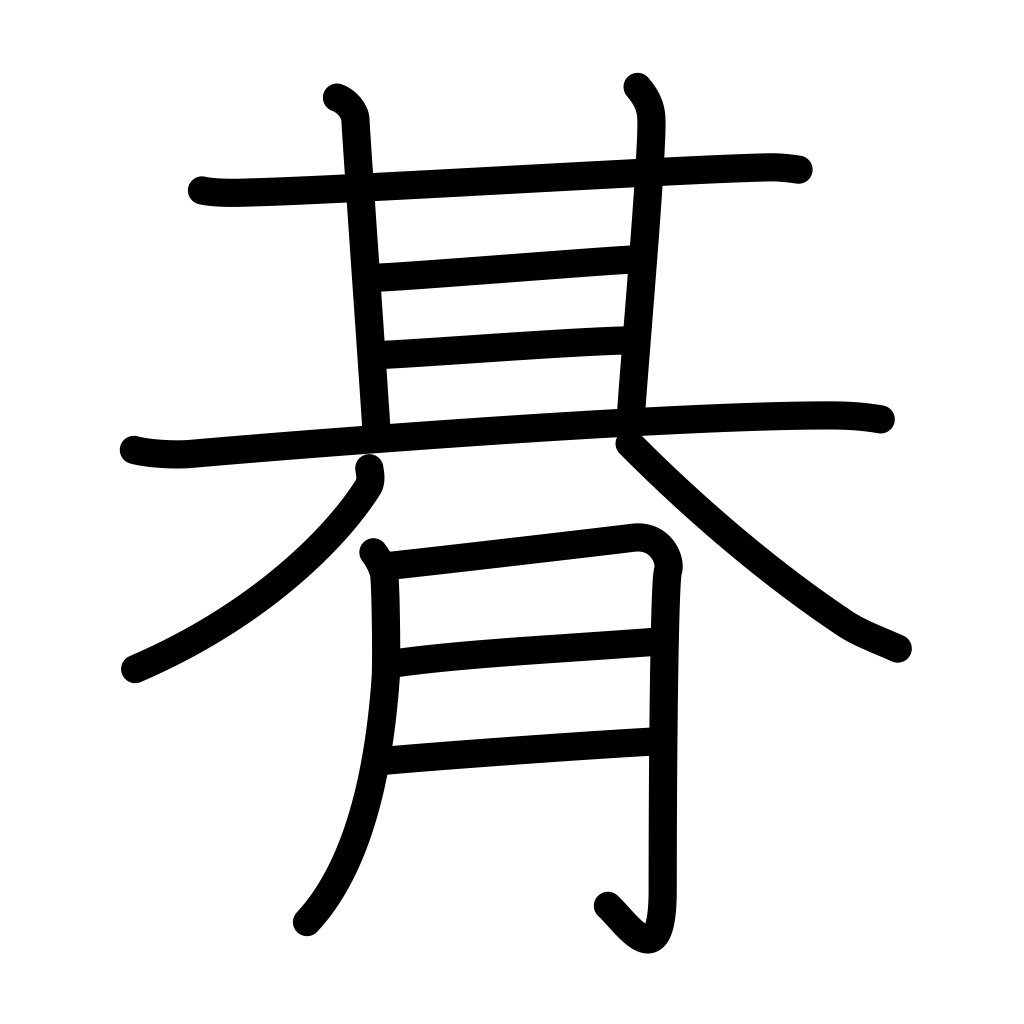
Meaning: one period